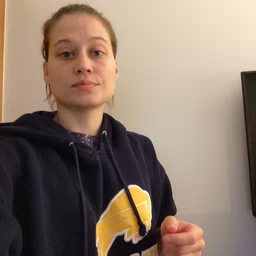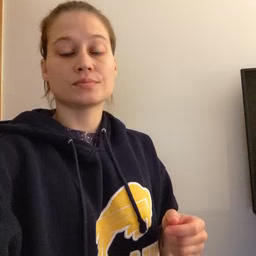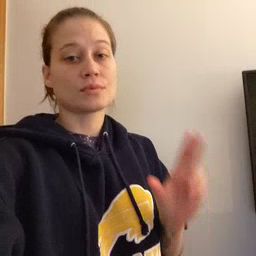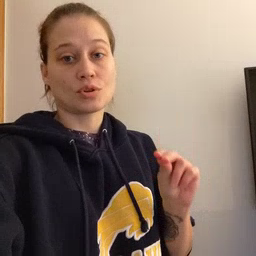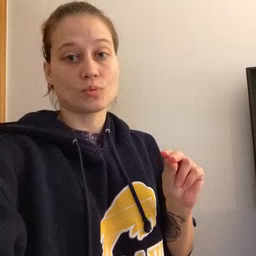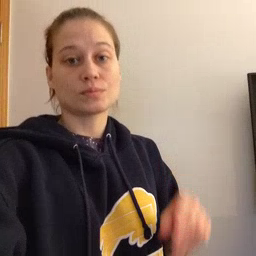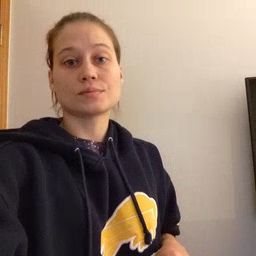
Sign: no